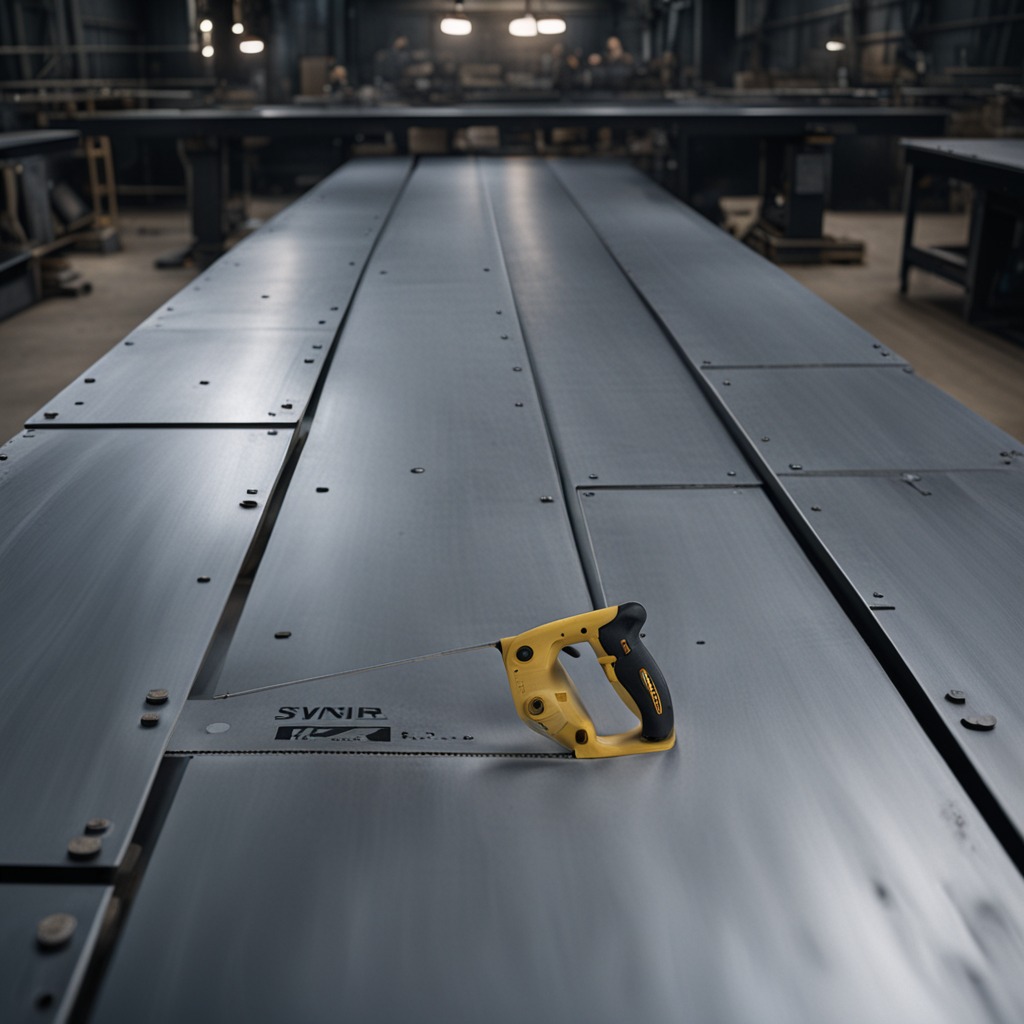
A metal saw is lying on the cold steel table in a mining workshop.